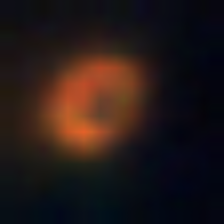
Taxon: NanoPlankton
Group: Other